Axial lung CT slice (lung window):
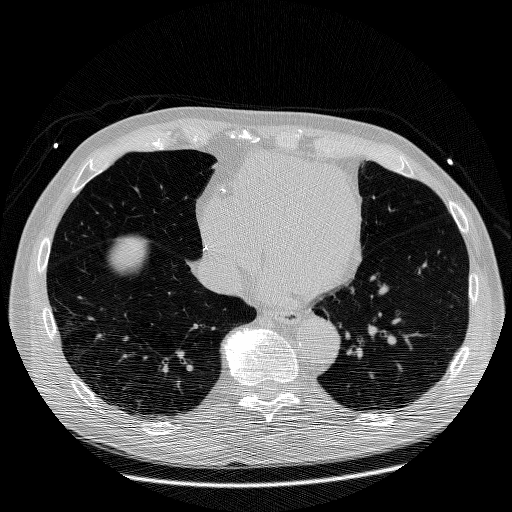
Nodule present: no